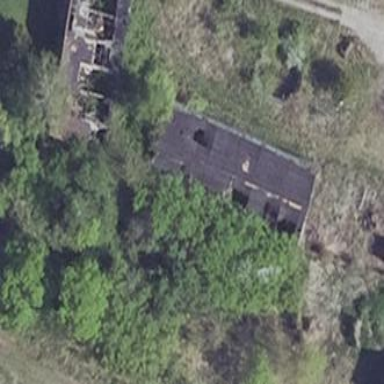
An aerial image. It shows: Ruins of building.